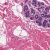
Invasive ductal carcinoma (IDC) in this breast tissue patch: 0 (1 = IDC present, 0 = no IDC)